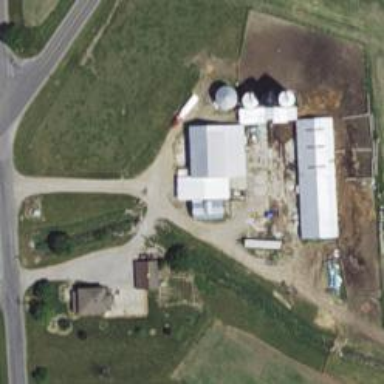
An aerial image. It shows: Farmyard area.